Question: i'm trying to create a table with columns that reference toward other tables.
How do i make the foreign keys?
Scheme:

Query: (not working):
'''
CREATE TABLE gebruikers_trainingen (
gebruiker_id INT UNSIGNED NOT NULL,
training_id INT UNSIGNED NOT NULL,
gebruiker_naam VARCHAR(255) NOT NULL,
training_naam VARCHAR(255),
CONSTRAINT fk_idGebruiker FOREIGN KEY (gebruiker_id)
REFERENCES gebruikers(id),
CONSTRAINT fk_idTraining FOREIGN KEY (training_id)
REFERENCES trainingen(id),
CONSTRAINT fk_naamGebruiker FOREIGN KEY (gebruiker_naam)
REFERENCES gebruikers(voornaam),
CONSTRAINT fk_naamTraining FOREIGN KEY (training_naam)
REFERENCES trainingen(naam)
) ENGINE = INNODB;
'''
Getting:
> Error Code: 1005 Can't create table 'konecranes.gebruikers_trainingen'
(errno: 150)
EDIT:
Other tables' queries.
'''
CREATE TABLE gebruikers (
id int unsigned NOT NULL,
voornaam varchar(255) NOT NULL,
achternaam varchar(255) NOT NULL,
account_level int unsigned NOT NULL,
PRIMARY KEY (id, voornaam)
) ENGINE = InnoDB;
CREATE TABLE trainingen (
id int unsigned NOT NULL,
naam varchar(255) NOT NULL,
PRIMARY KEY (id, naam)
) ENGINE = InnoDB;
'''
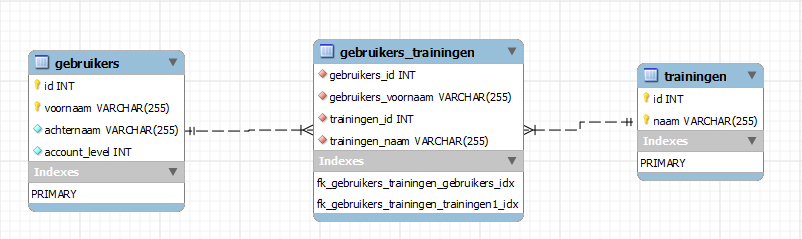
Answer: You should add indexes on your foreign keys:
'''
CREATE TABLE gebruikers_trainingen (
gebruiker_id INT UNSIGNED NOT NULL,
training_id INT UNSIGNED NOT NULL,
gebruiker_naam VARCHAR(255) NOT NULL,
training_naam VARCHAR(255) NOT NULL,
INDEX (gebruiker_id, gebruiker_naam),
INDEX (training_id, training_naam),
CONSTRAINT fk_idGebruiker FOREIGN KEY (gebruiker_id, gebruiker_naam)
REFERENCES gebruikers(id, voornaam),
CONSTRAINT fk_idTraining FOREIGN KEY (training_id, training_naam)
REFERENCES trainingen(id, naam)
) ENGINE = INNODB;
'''